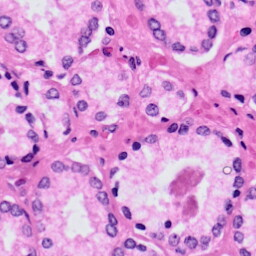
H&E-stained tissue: Prostate